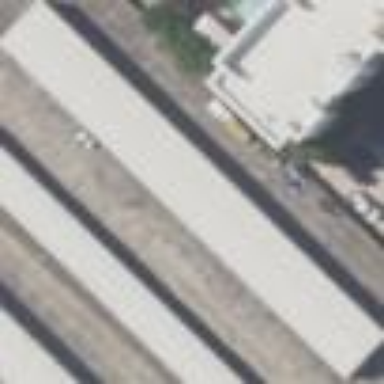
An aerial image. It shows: Group of garages.